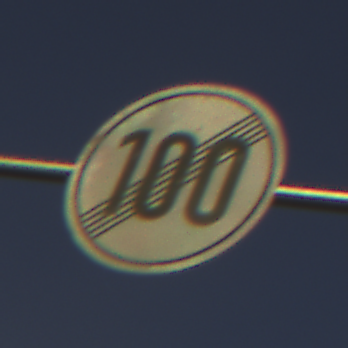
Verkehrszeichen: EndeGeschwindigkeit100
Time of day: SunriseSunset
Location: Outdoor (Nature)
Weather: PartlyCloudy
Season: NotSpecified
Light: Natural